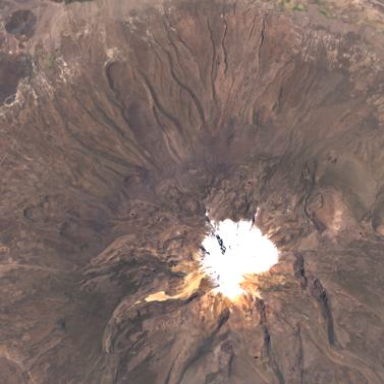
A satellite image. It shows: Majestic volcano in its natural splendor.